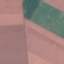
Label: AnnualCrop